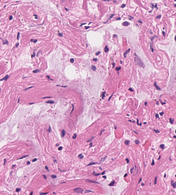
Tumor epithelial tissue: no
Tumor-associated stroma tissue: no
Normal tissue: yes